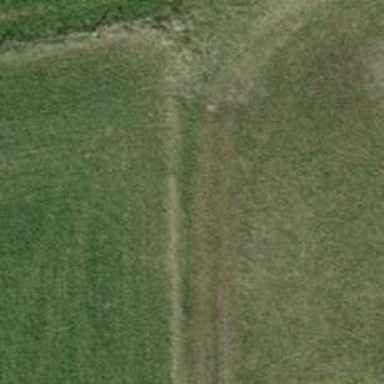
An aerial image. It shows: Compacted track road with grade3 tracktype.